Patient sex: F
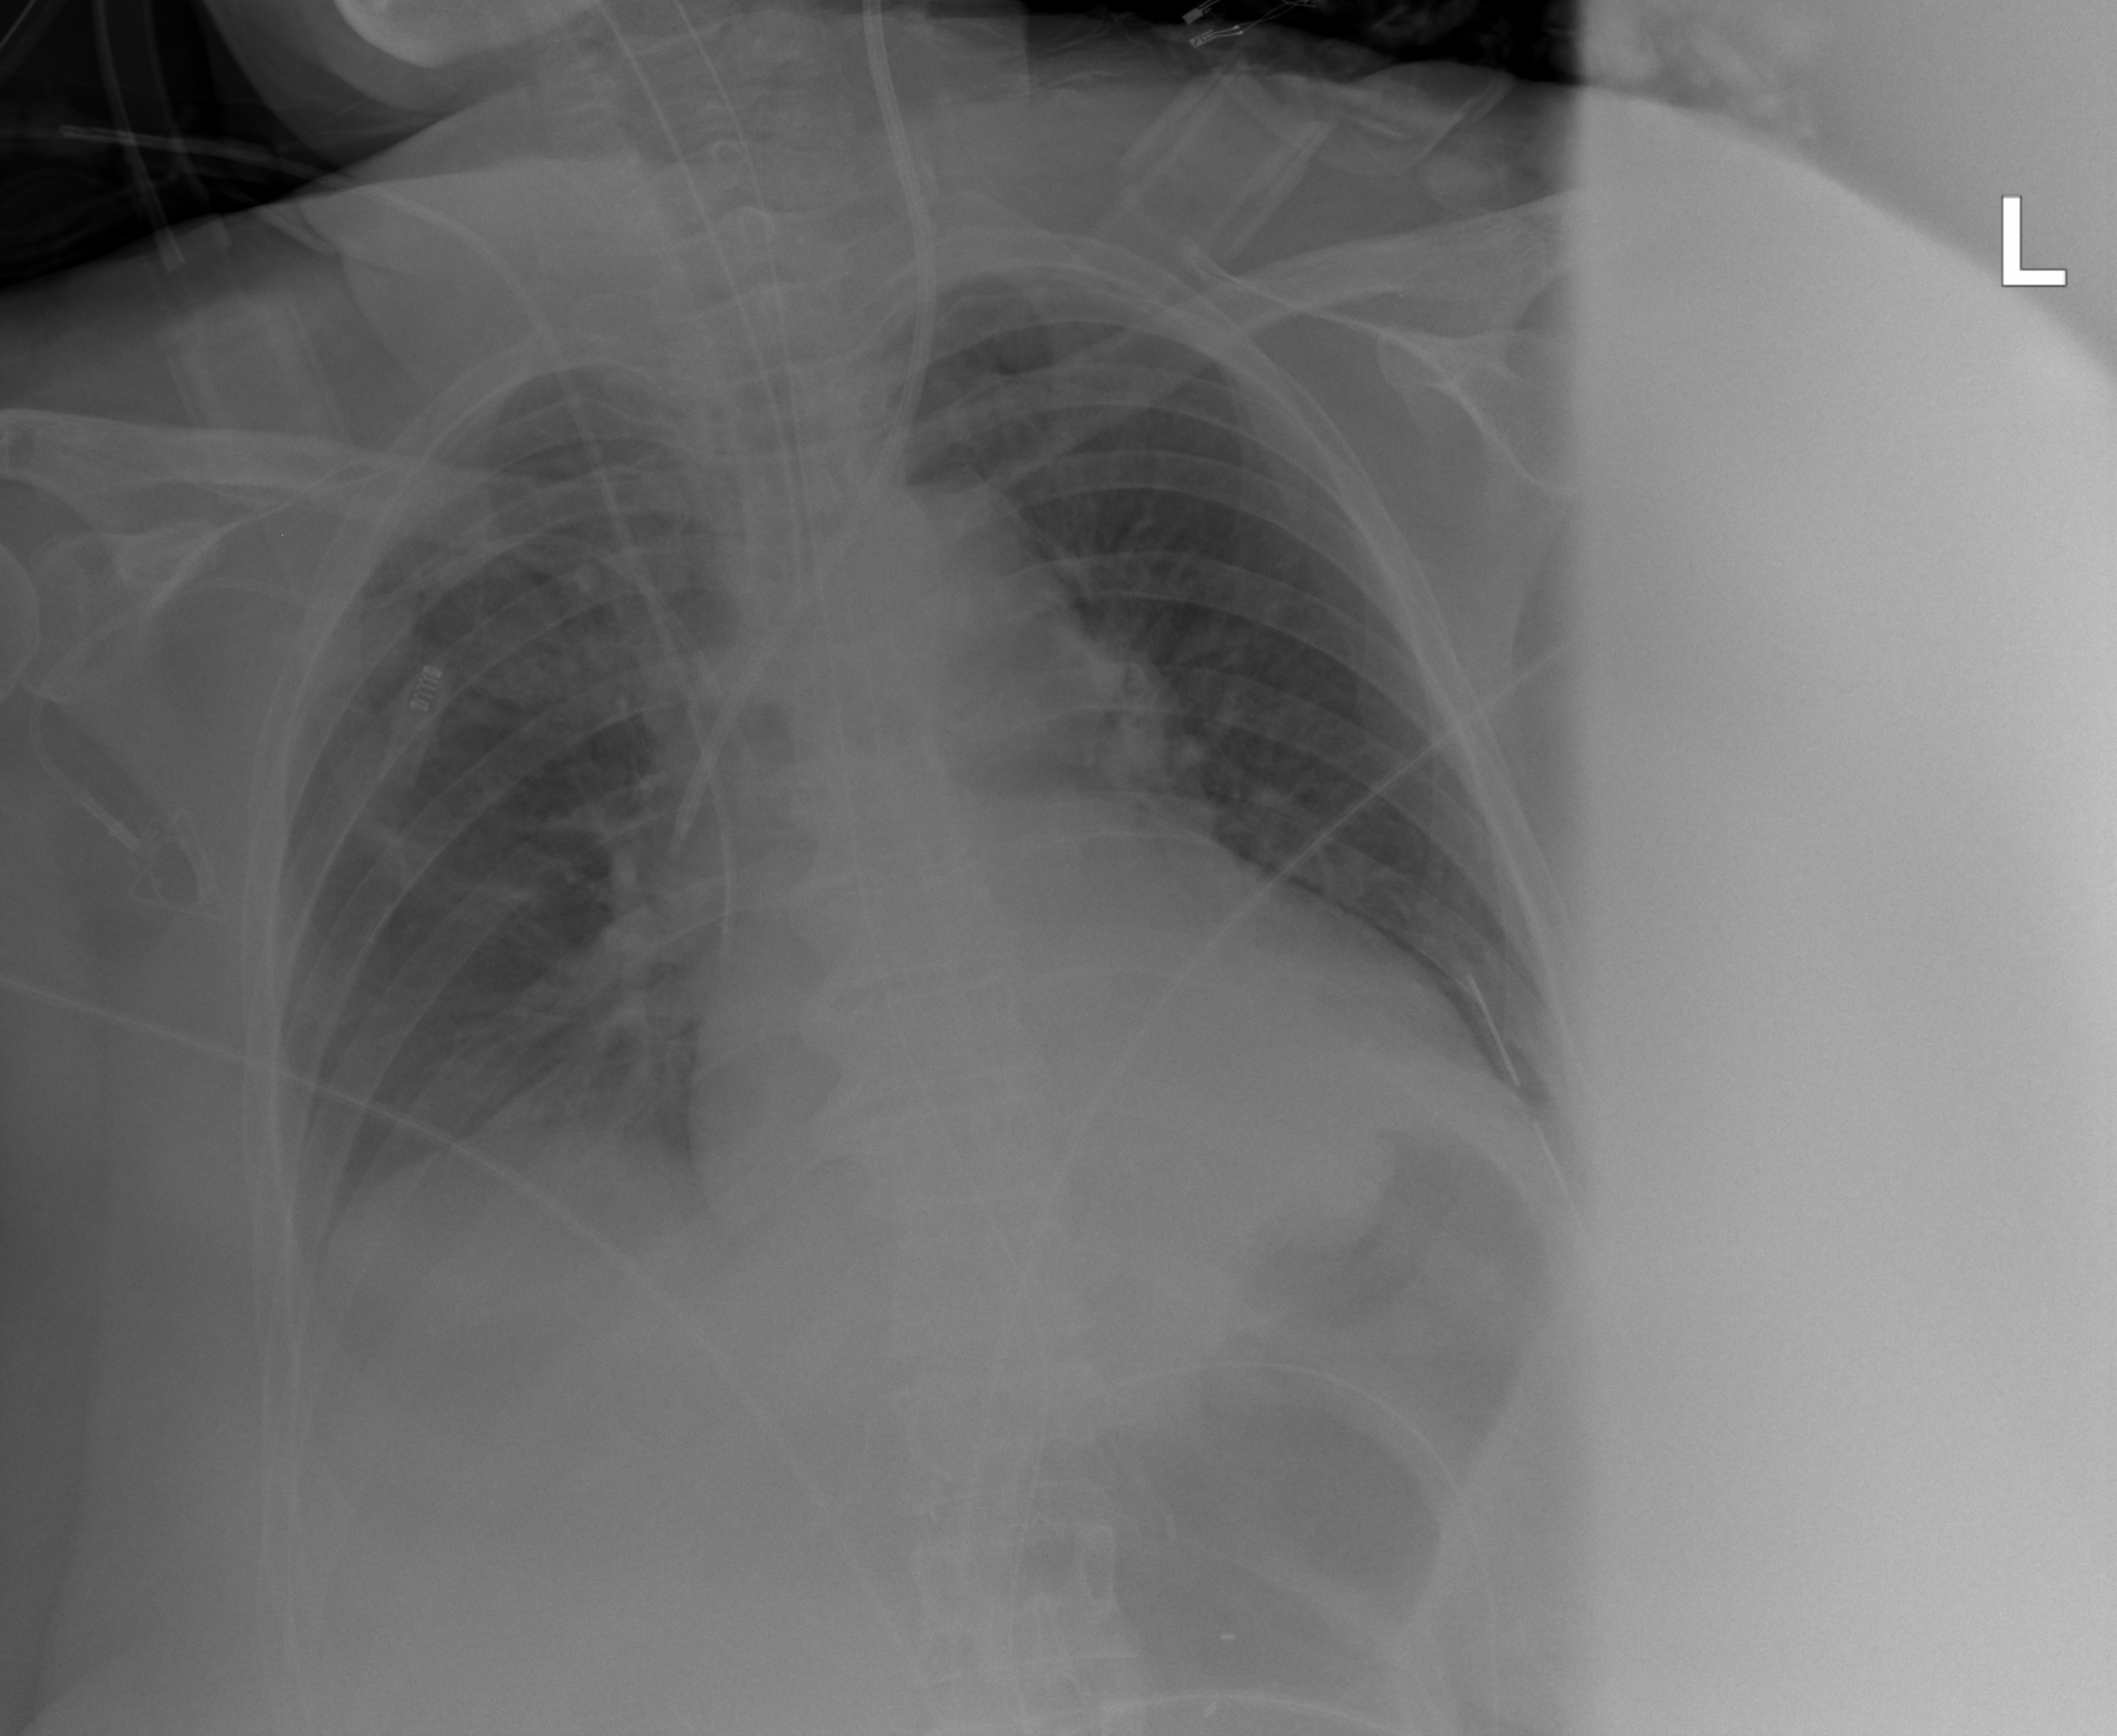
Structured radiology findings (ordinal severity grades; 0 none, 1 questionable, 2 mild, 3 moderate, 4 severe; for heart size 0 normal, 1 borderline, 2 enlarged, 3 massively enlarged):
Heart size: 0
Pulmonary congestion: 0
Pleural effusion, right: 2
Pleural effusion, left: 0
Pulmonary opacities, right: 0
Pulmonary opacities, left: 0
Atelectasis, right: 0
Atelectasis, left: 0